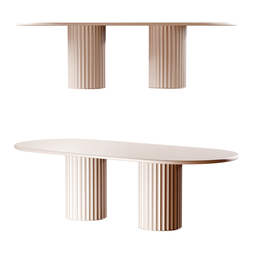
Label: furniture